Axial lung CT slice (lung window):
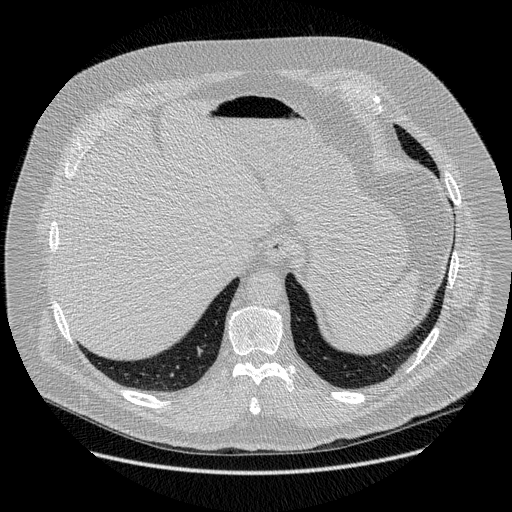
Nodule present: no